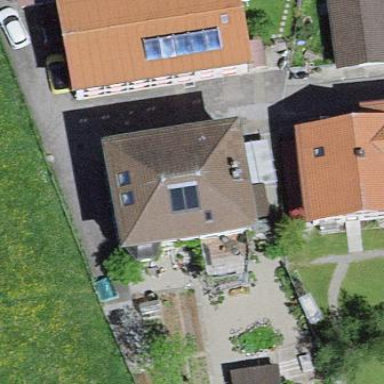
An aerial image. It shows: Detached building.